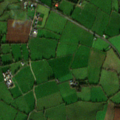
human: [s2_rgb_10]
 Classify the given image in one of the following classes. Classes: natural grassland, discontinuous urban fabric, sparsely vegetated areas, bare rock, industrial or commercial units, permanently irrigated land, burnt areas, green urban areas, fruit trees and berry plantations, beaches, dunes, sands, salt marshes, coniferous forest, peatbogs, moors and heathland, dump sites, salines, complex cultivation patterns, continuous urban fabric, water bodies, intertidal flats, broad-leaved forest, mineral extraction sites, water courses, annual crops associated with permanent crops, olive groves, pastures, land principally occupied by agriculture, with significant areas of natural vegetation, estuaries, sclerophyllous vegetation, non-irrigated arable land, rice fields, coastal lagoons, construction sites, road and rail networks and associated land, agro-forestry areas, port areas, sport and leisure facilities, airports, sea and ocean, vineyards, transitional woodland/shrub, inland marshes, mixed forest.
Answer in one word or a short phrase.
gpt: non-irrigated arable land, pastures